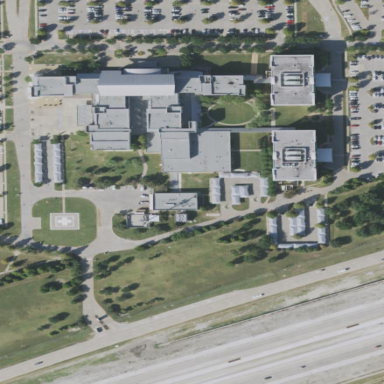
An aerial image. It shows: Healthcare facility identified as hospital.